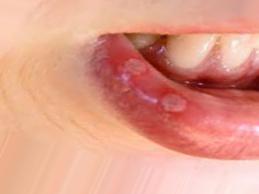
Condition: Mouth Ulcer